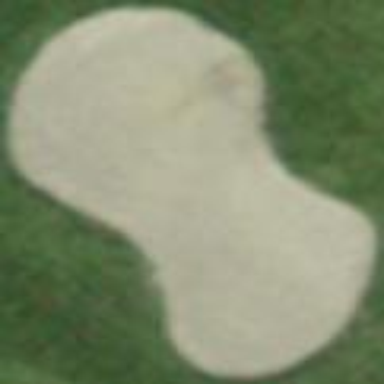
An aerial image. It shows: Sand bunker on golf course.